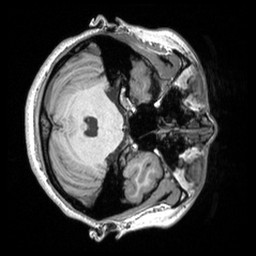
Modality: T1w
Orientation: axial
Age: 23
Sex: female
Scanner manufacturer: siemens
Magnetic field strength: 3 T
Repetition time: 2.53 s
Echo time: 0.00298 s